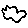
Label: cloud